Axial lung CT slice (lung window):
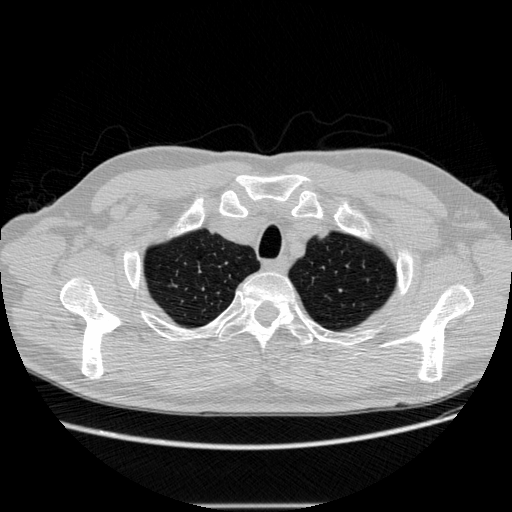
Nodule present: no